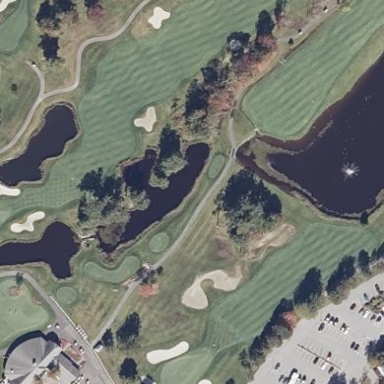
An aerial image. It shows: Water hazard in golf course. The hazard is natural water feature.